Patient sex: M
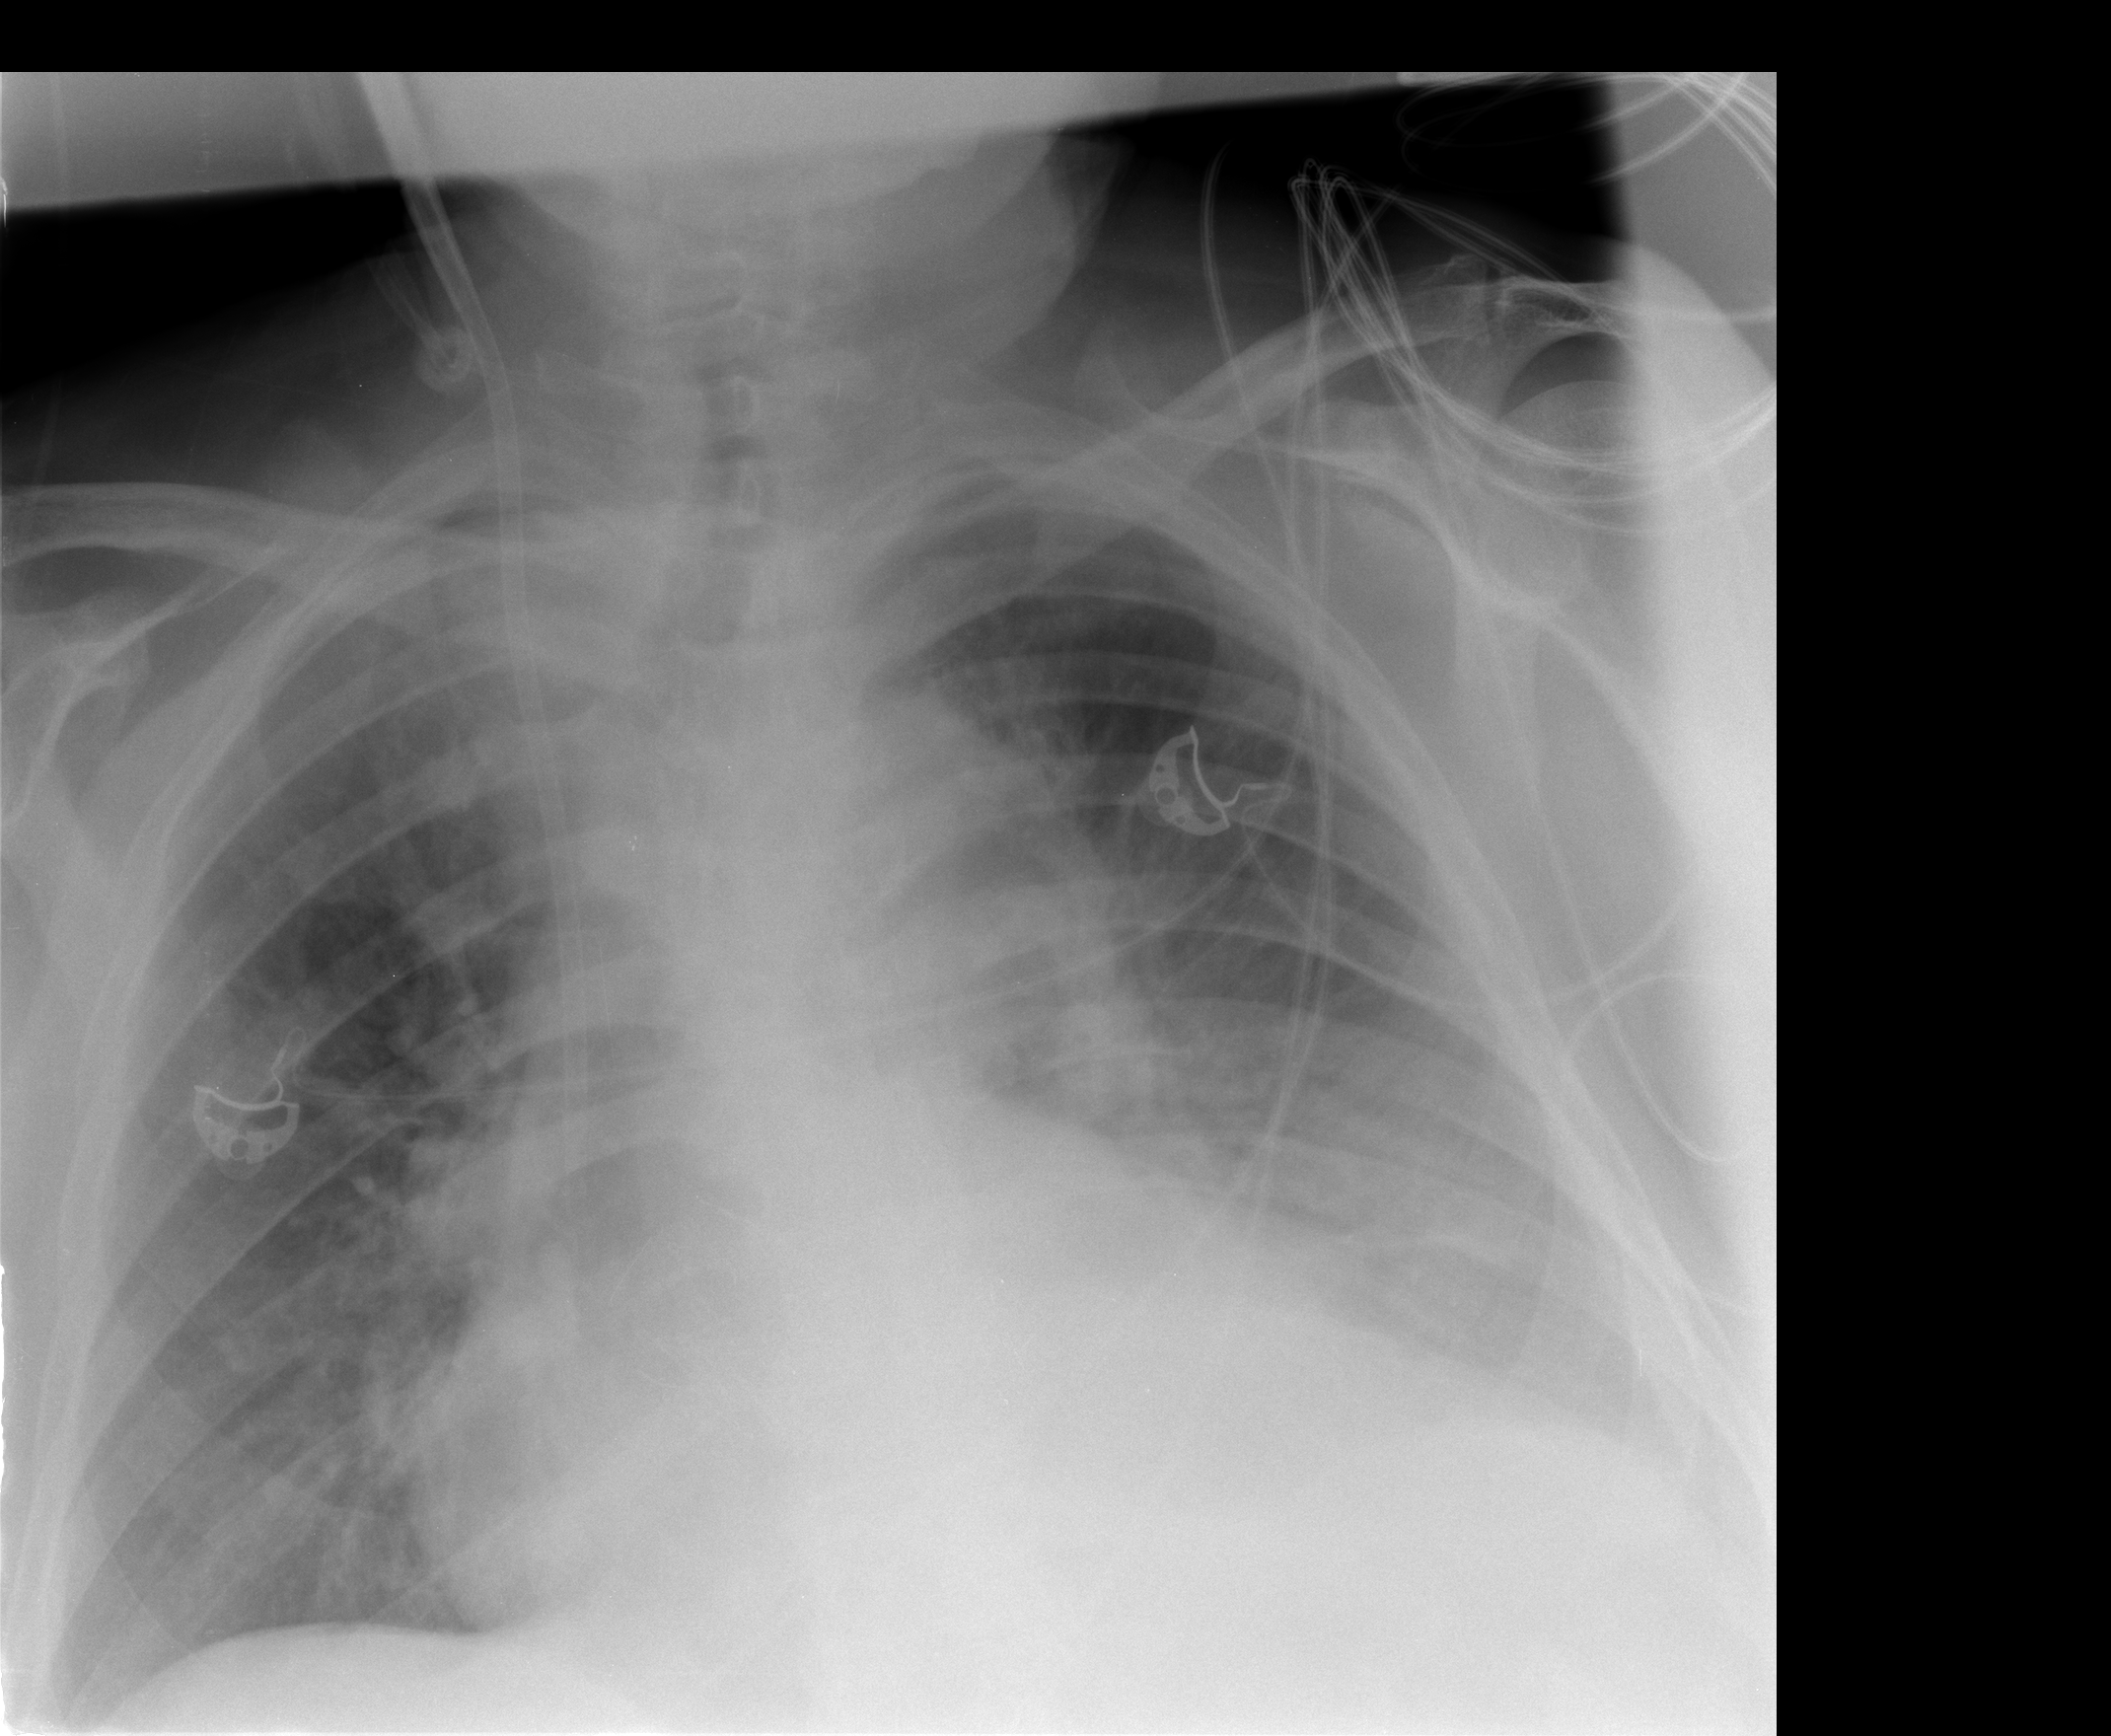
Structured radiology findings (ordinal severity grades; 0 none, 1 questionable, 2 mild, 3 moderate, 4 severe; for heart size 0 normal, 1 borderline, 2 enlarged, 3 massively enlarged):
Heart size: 2
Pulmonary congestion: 2
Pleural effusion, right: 0
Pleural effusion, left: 2
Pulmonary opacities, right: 0
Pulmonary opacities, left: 0
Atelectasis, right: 0
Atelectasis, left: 2